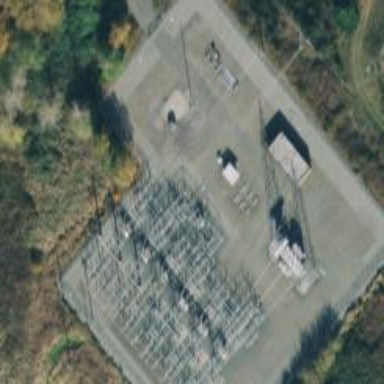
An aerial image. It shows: Distribution level power substation housed in service building.